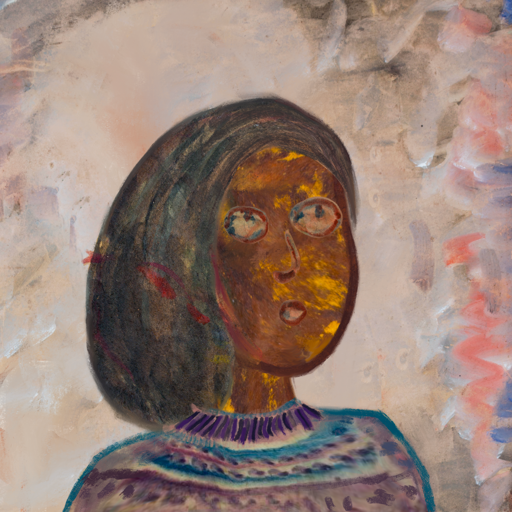
Background: Roy_Bahadur, Head And Neck Side: Comrade, Face Side: Orphan, Bust: HillGirl, Hair Side: Gypsy_Mother, Head Accessory: Blank, Second Necklace: Blank, Necklace: HillGirl, Baby: Blank